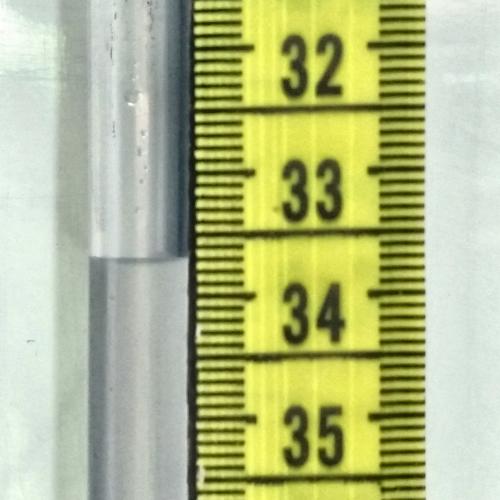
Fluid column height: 33.7 cm